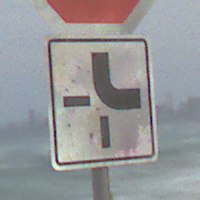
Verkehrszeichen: VerlaufVorfahrtsstrasse4
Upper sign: Stop
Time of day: MorningAfternoon
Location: Outdoor (Suburban)
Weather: PartlyCloudy
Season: NotSpecified
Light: Natural